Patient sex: M
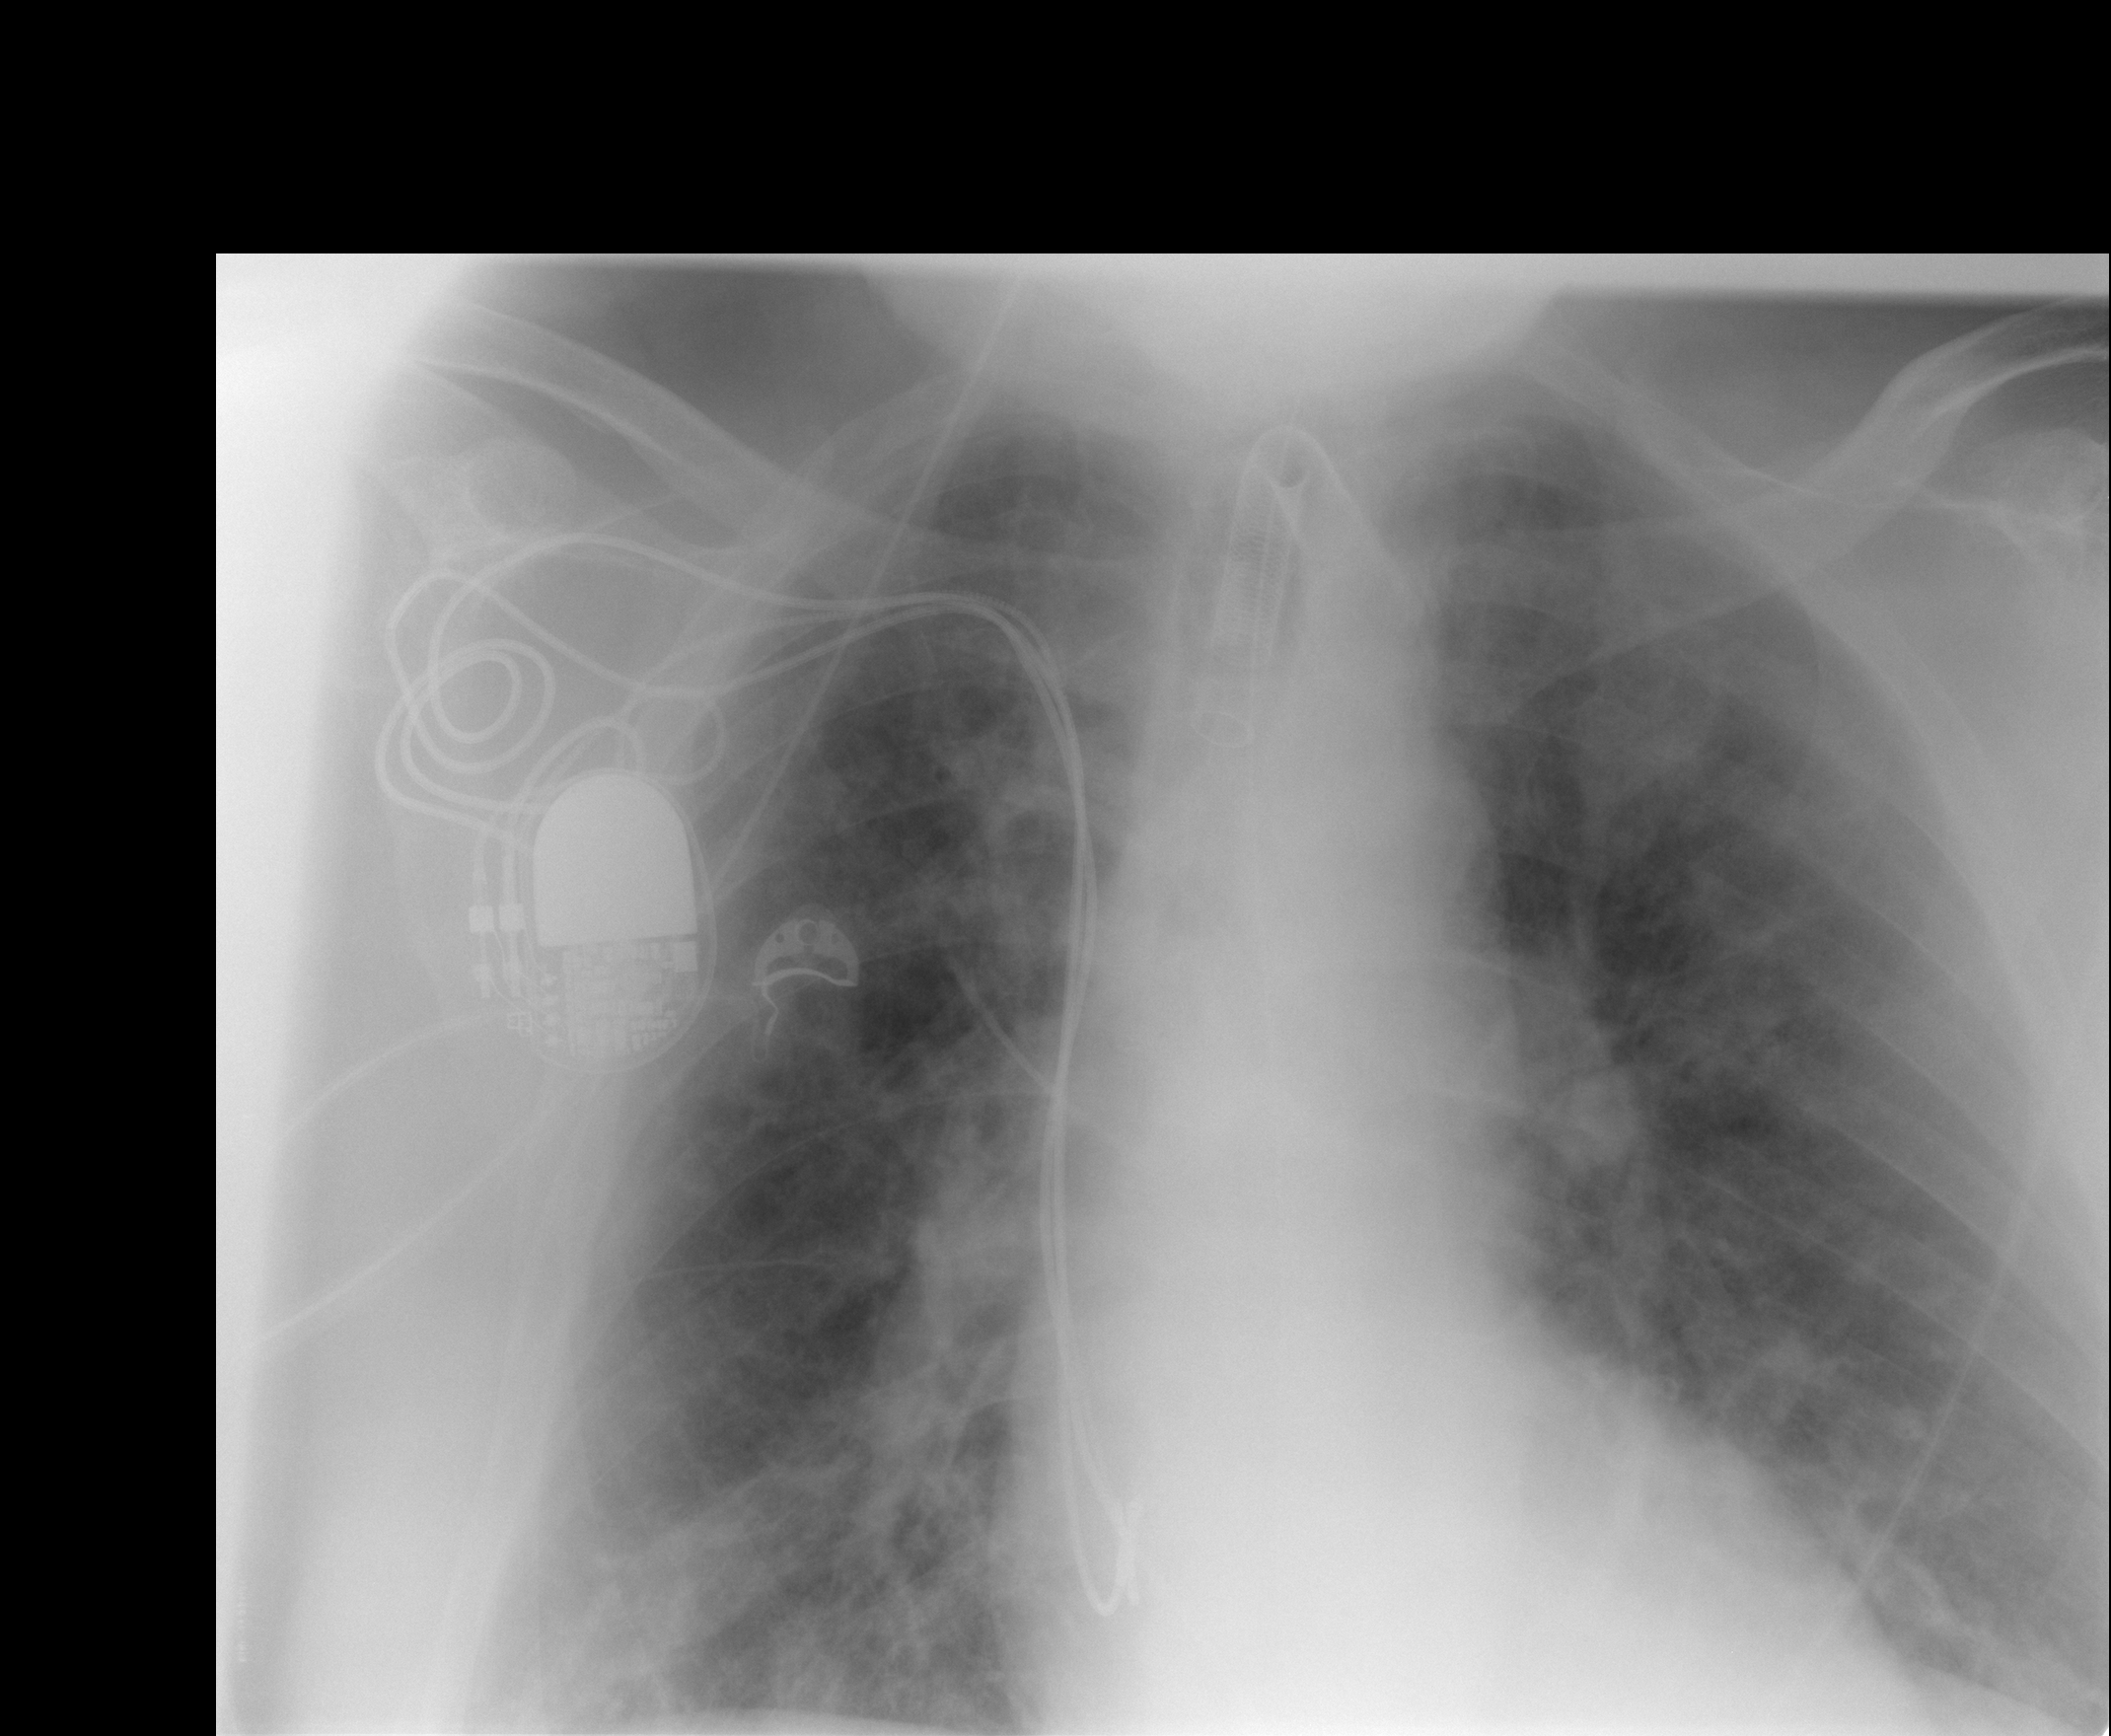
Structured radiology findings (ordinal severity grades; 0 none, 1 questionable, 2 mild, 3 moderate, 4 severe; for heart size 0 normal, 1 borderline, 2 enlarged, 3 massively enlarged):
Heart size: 0
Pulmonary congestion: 2
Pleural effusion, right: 0
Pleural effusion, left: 0
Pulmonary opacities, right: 3
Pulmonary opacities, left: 3
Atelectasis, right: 2
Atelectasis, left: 2